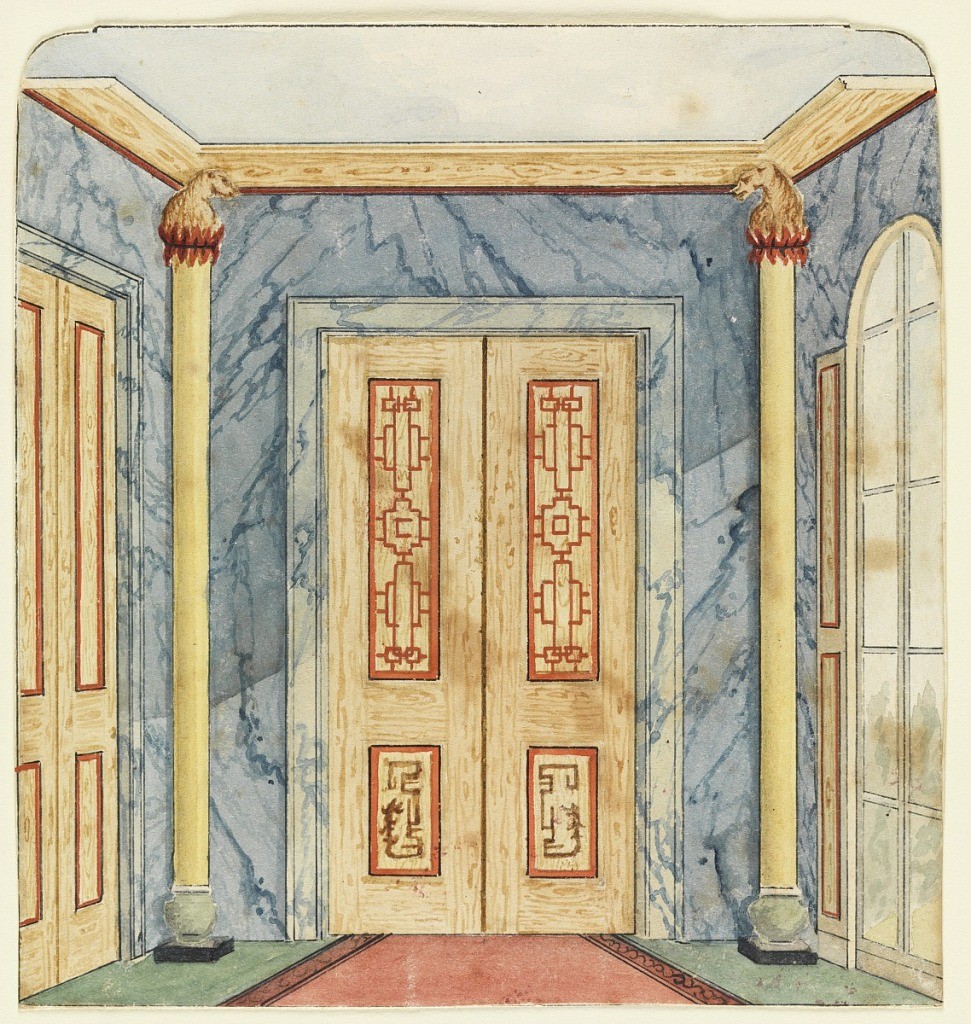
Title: Design for a Lobby, Possibly the Ante Room to the Music Room
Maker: Frederick Crace, English, 1779–1859
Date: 1815–22
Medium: Brush and watercolor, pen and ink on paper
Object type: Drawing
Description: Vertical rectangle. Design for the Royal Pavilion, Brighton. Perspective view of the end of the corridor, with a doorway flanked by half-round columns on the wall facing the spectator, a section of another doorway visible on wall at left, a long window on wall to the right. A blue marbleized design covers the walls.

Original album associated with this collection still exists.  See 1948-40-1 accessory